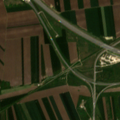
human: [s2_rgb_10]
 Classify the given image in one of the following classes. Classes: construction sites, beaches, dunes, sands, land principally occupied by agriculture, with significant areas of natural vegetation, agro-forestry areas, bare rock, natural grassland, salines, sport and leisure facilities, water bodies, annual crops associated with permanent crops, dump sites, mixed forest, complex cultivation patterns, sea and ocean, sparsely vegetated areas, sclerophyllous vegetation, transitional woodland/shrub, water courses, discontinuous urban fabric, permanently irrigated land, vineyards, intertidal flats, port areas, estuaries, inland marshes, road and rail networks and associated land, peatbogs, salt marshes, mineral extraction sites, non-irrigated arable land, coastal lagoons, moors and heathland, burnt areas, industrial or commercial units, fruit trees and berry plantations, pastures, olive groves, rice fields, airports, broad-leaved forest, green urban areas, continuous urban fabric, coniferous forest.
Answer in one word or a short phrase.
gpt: discontinuous urban fabric, road and rail networks and associated land, non-irrigated arable land